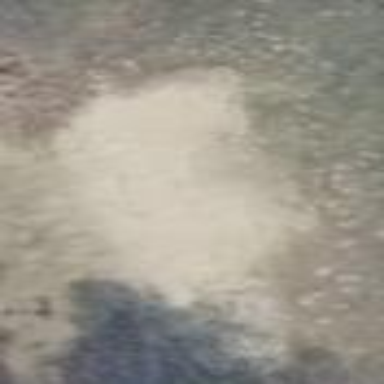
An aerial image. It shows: Sandy beach with natural surface.